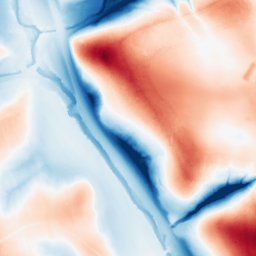
Category: edge_preserving
Decomposition family: guided
Decomposition parameters: radius: 32
eps: 1
Upsampling method: cubic_catmull_rom
Upsampling parameters: scale: 8
Upsampling scale: 8